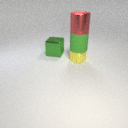
large red metal cylinder above large green rubber cylinder